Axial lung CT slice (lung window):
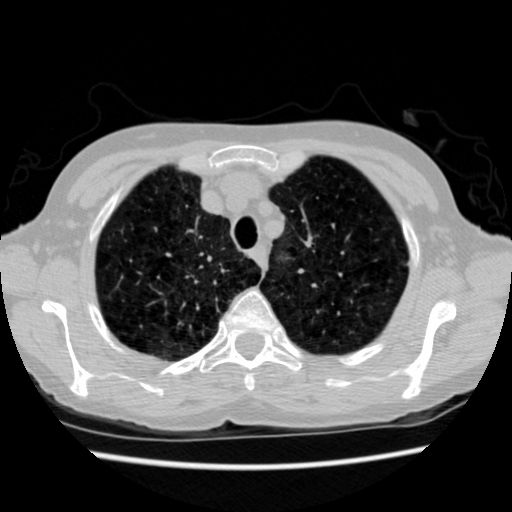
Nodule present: no